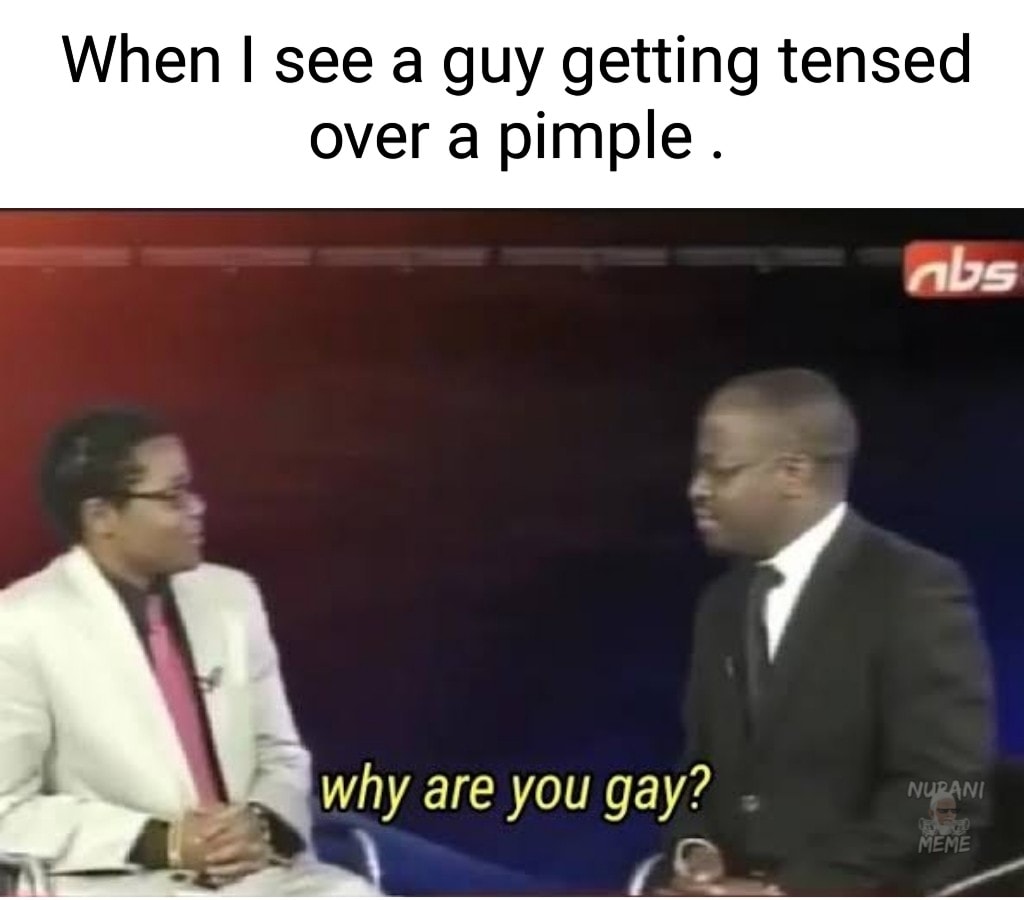
Caption: When I see a guy getting tensed over a pimple .  Why are you gay ?
Label: non-hate